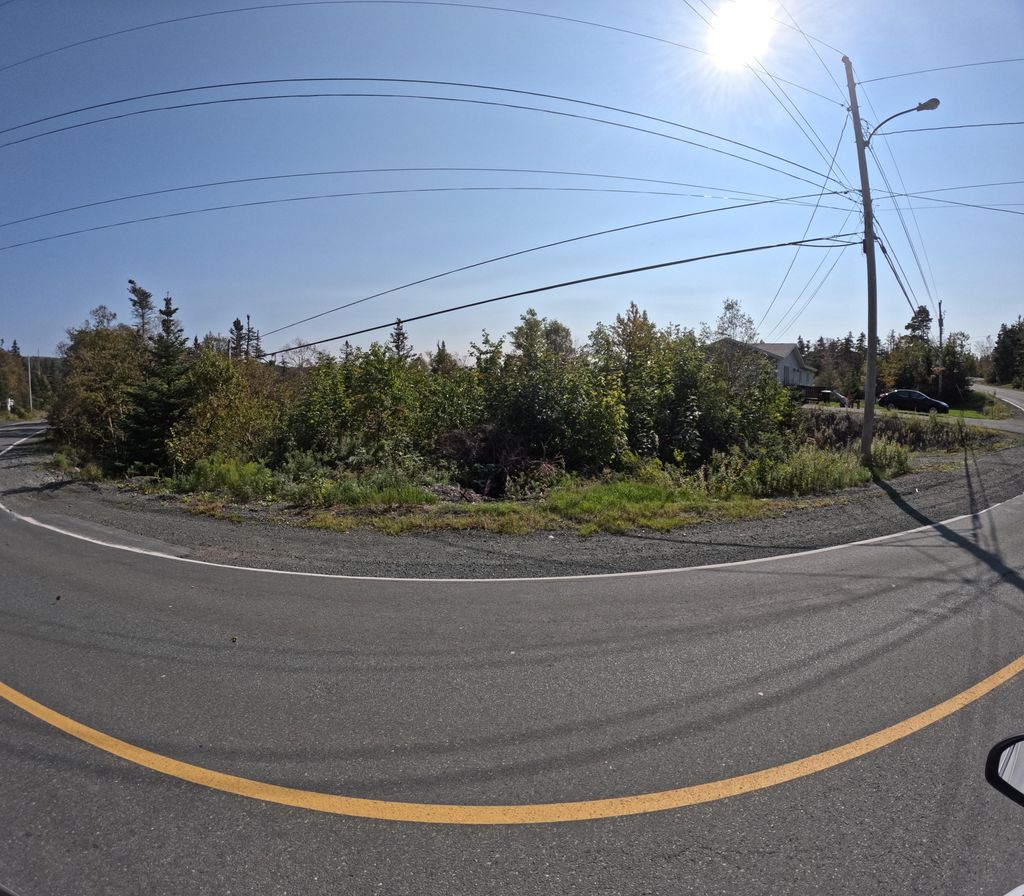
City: st_johns